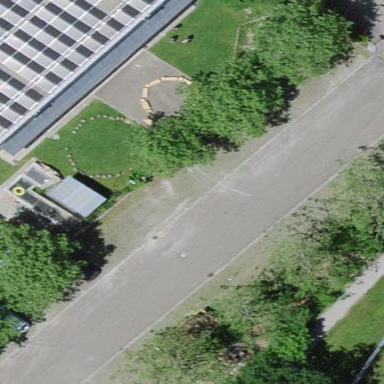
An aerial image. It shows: Parking area with surface.